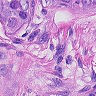
Metastatic tissue present: yes